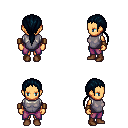
a pixel art fantasy rpg character, female body template, human, tanned skin, steel chest armor, magenta pants, raven ponytail hairstyle, leather bracers, brown shoes, four views (front, back, left, right), 2x2 character sprite sheet, small pixel art, hard edges, no anti-aliasing